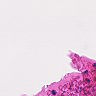
Metastatic tissue present: no